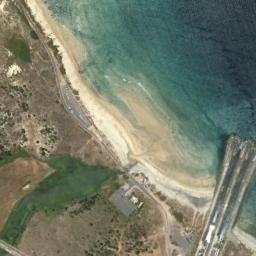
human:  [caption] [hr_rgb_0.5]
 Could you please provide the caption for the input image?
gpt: There is a clear coastline between the grass and the seawater .

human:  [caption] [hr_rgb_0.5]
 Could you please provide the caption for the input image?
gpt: The waves were blowing by the beach .

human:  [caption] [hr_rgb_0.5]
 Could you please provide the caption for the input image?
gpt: The beach with white sand and some gathered green plants on the beach .

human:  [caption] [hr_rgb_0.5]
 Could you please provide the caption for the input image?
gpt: Taupe coast with green vegetation and blue sea .

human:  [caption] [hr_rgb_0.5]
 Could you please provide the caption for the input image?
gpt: The sea is calm beside the beach .